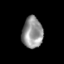
Tissue: skin
Cell type: Epithelial cells
Senescence score: 0.2076
Nuclear area (px): 627
Mean DAPI intensity: 146.872